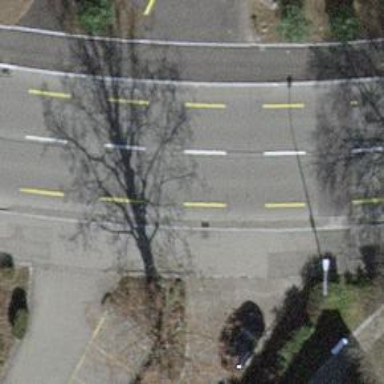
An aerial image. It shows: Unmarked crossing with traffic calming table on the road.